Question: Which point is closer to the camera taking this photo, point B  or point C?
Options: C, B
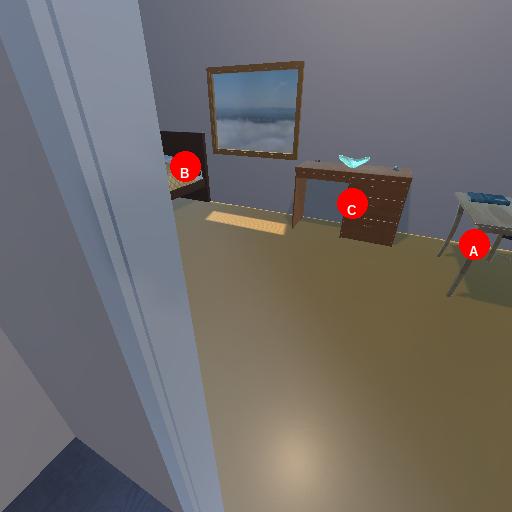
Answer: C